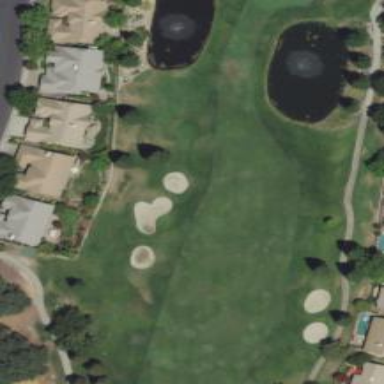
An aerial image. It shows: Golf hole.